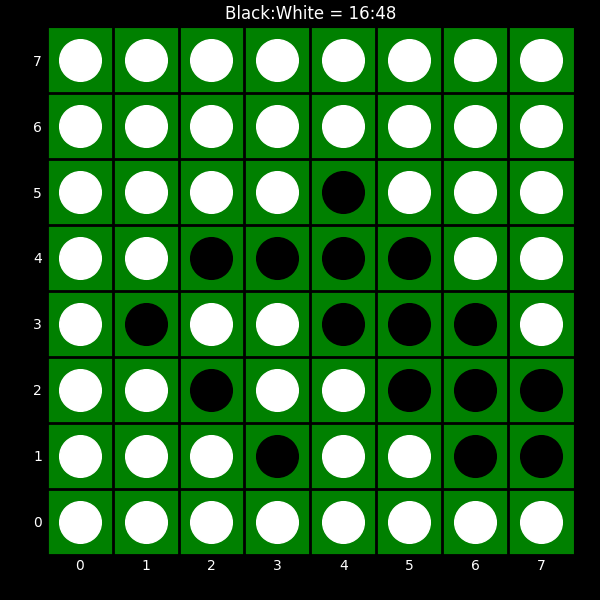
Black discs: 16
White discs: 48